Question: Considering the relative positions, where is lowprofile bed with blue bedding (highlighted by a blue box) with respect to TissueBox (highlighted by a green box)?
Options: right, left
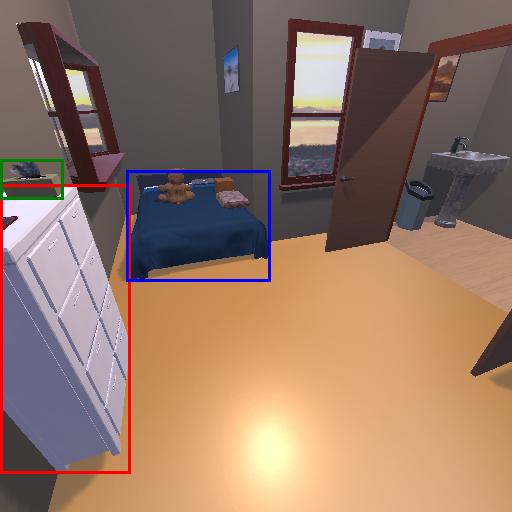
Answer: right